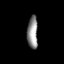
Tissue: lung
Cell type: Myeloid cells
Senescence score: 0.6434
Nuclear area (px): 341
Mean DAPI intensity: 139.774